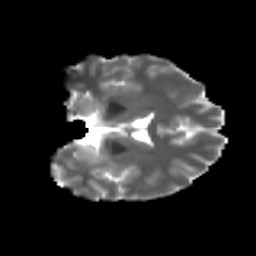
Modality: T2w
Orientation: coronal
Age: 26
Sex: female
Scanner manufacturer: ge
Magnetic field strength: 3 T
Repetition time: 7.8 s
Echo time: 0.0606 s